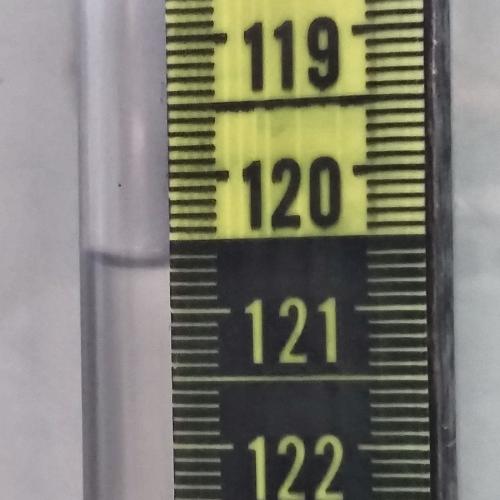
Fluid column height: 120.7 cm